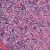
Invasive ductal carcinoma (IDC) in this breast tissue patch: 1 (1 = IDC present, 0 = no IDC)